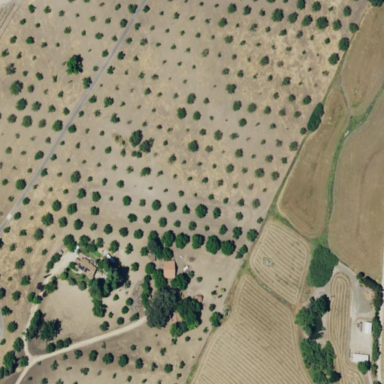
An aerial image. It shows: Orchard.